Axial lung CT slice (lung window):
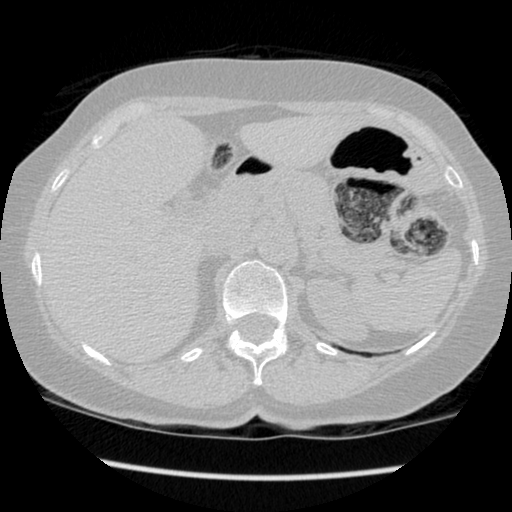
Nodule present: no